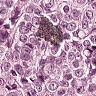
Metastatic tissue present: yes